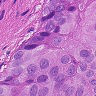
Metastatic tissue present: yes